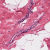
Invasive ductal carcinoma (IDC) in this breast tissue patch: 0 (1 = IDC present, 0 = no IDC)